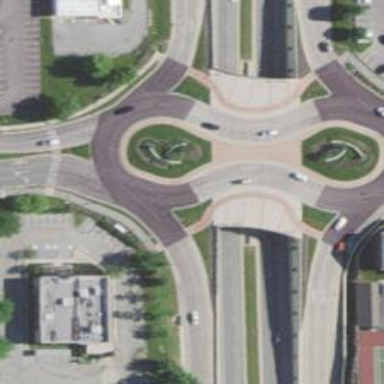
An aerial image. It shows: Asphalt road that is secondary route leading to roundabout.